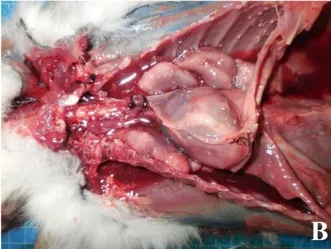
Lemur catta; adbomen, torax, liver and lungs. And thorax.
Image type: medical_photograph (other_medical_photograph)